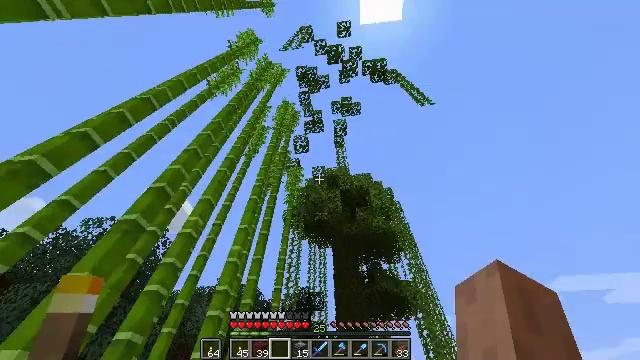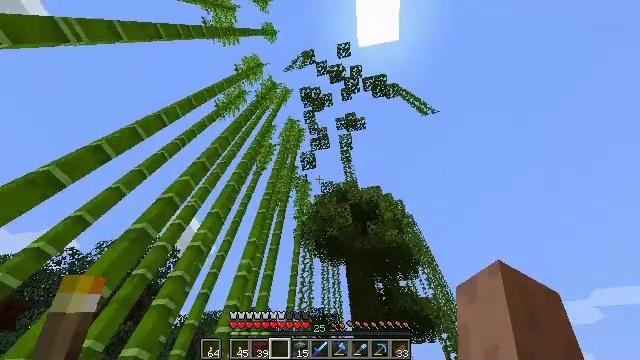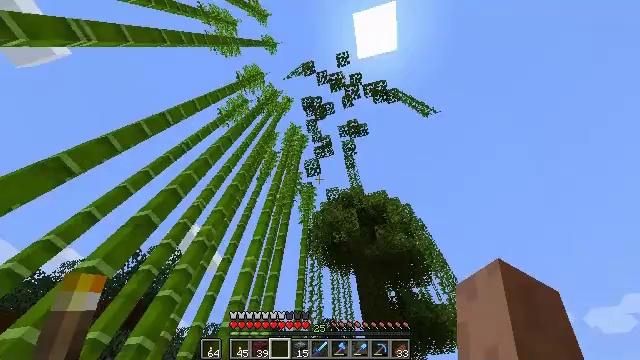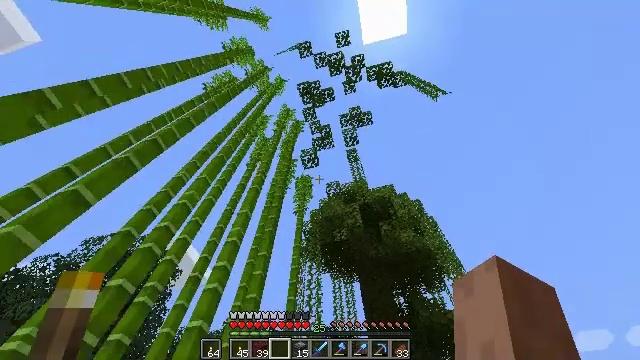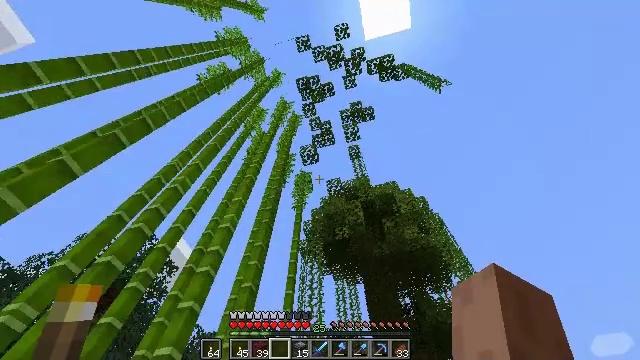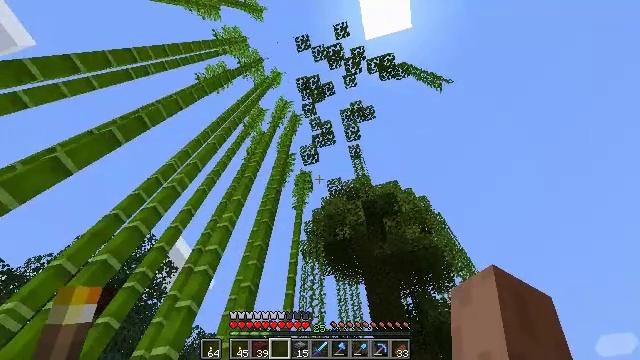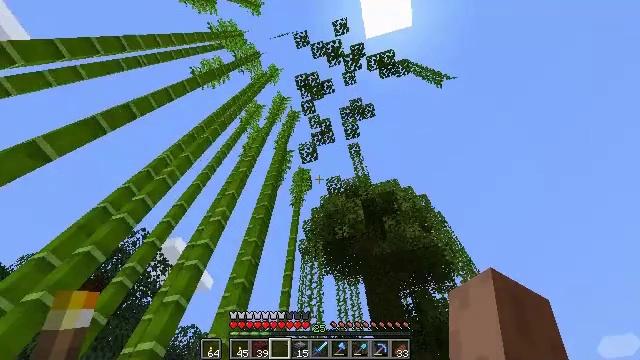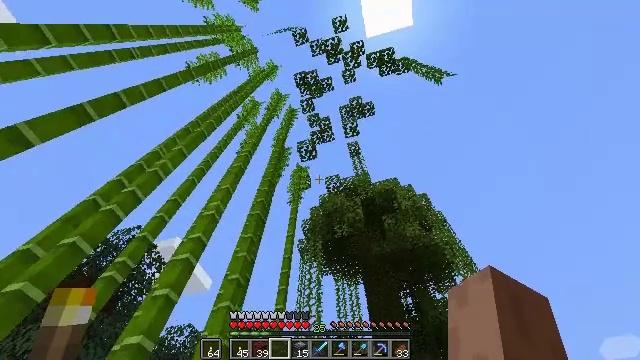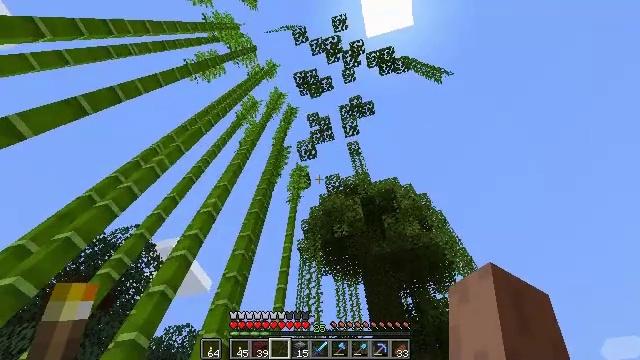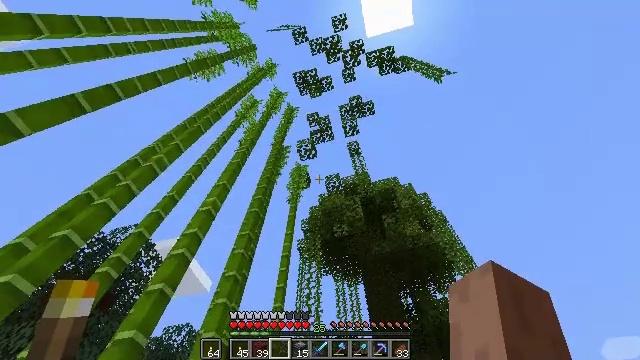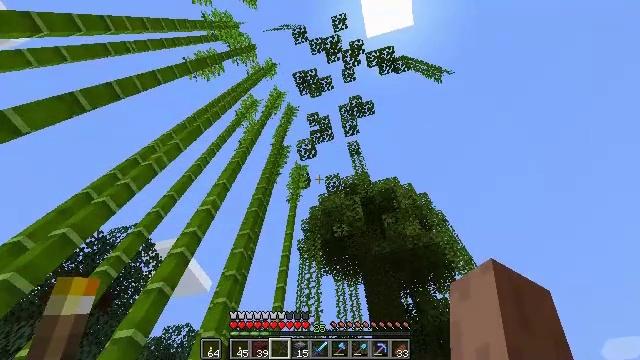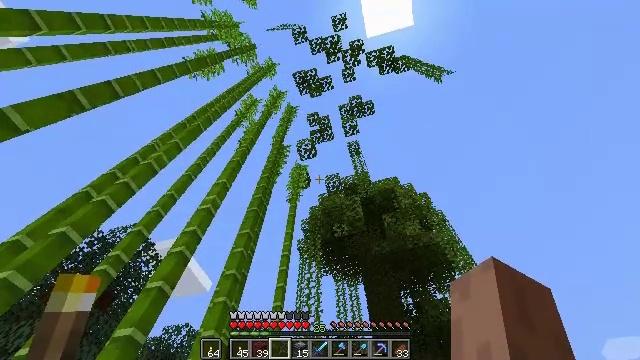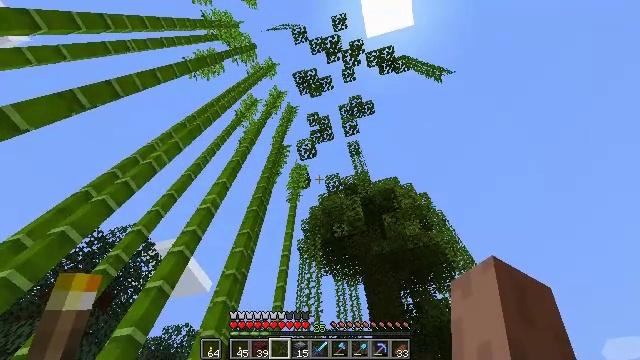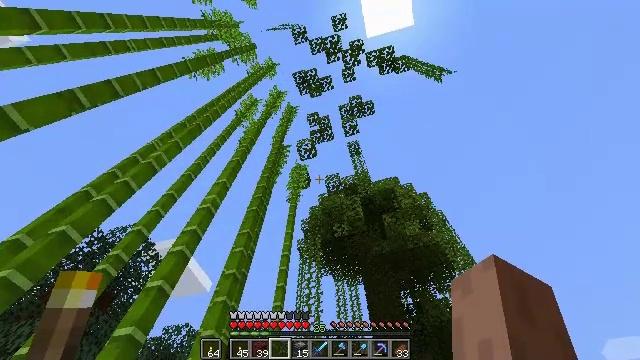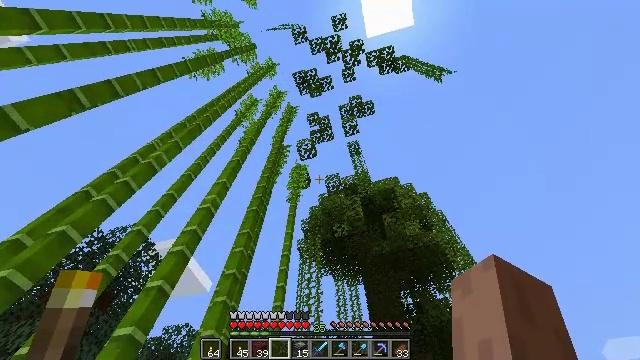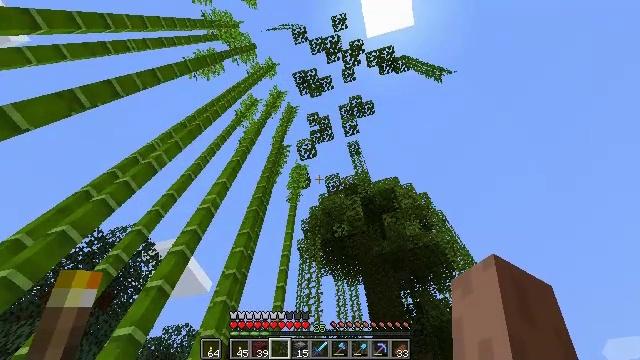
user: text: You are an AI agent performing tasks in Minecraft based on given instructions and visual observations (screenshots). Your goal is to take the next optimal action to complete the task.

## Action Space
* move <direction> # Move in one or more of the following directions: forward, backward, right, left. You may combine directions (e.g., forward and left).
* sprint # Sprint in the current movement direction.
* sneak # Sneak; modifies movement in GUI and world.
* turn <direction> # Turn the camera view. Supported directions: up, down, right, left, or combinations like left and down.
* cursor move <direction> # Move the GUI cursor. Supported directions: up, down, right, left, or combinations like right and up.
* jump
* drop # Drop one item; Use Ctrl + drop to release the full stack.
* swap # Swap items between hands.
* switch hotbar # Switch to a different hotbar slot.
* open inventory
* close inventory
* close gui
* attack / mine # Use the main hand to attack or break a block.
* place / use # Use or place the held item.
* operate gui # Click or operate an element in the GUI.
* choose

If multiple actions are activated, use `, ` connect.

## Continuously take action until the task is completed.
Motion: motion action
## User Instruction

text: Mine the jungle leaves to get saplings or sticks.
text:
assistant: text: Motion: move right, turn left and up
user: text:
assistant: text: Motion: move right, turn left and up
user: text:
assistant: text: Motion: no_op
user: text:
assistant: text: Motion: turn left
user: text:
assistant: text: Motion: no_op
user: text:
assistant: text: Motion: no_op
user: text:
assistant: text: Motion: no_op
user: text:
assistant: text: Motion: no_op
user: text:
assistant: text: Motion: no_op
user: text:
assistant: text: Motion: no_op
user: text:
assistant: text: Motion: no_op
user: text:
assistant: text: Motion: no_op
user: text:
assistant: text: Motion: no_op
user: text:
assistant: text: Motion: no_op
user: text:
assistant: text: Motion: no_op
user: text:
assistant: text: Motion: no_op
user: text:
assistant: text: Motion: no_op
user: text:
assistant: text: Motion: no_op
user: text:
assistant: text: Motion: no_op
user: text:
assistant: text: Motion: no_op
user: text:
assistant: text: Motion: no_op
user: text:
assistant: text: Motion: no_op
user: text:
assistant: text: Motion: no_op
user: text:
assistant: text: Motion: no_op
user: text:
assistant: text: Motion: no_op
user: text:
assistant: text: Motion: no_op
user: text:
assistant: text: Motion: no_op
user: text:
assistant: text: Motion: no_op
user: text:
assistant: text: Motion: no_op
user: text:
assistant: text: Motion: no_op